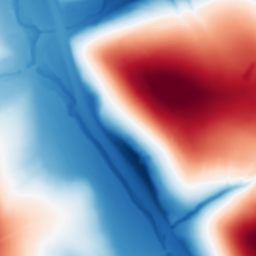
Category: multiscale
Decomposition family: dog
Decomposition parameters: sigma_low: 1
sigma_high: 100
Upsampling method: cubic_catmull_rom
Upsampling parameters: scale: 4
Upsampling scale: 4